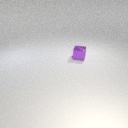
small purple metal cube